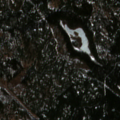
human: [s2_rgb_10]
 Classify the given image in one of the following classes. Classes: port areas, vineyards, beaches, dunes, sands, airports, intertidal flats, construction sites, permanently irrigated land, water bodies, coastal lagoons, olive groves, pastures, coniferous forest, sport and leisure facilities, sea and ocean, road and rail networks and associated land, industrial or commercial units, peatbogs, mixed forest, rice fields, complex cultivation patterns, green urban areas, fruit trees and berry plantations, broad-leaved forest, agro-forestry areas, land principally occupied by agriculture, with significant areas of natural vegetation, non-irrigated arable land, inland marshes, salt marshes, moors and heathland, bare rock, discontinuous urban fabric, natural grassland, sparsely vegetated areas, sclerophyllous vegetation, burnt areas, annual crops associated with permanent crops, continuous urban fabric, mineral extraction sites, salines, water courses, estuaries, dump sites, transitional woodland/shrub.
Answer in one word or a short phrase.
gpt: coniferous forest, mixed forest